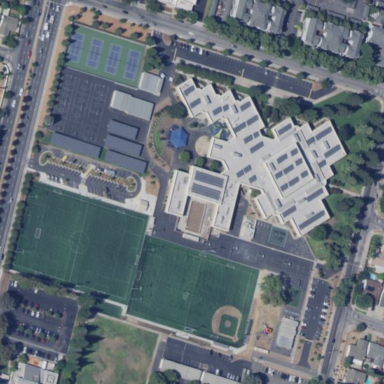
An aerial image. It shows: School.